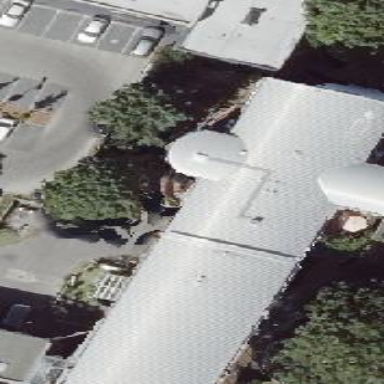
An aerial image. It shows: Apartment building with round-shaped roof.